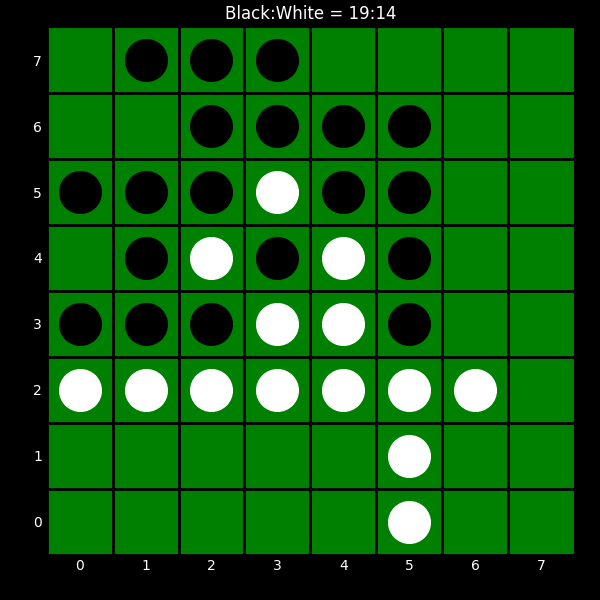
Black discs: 19
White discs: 14